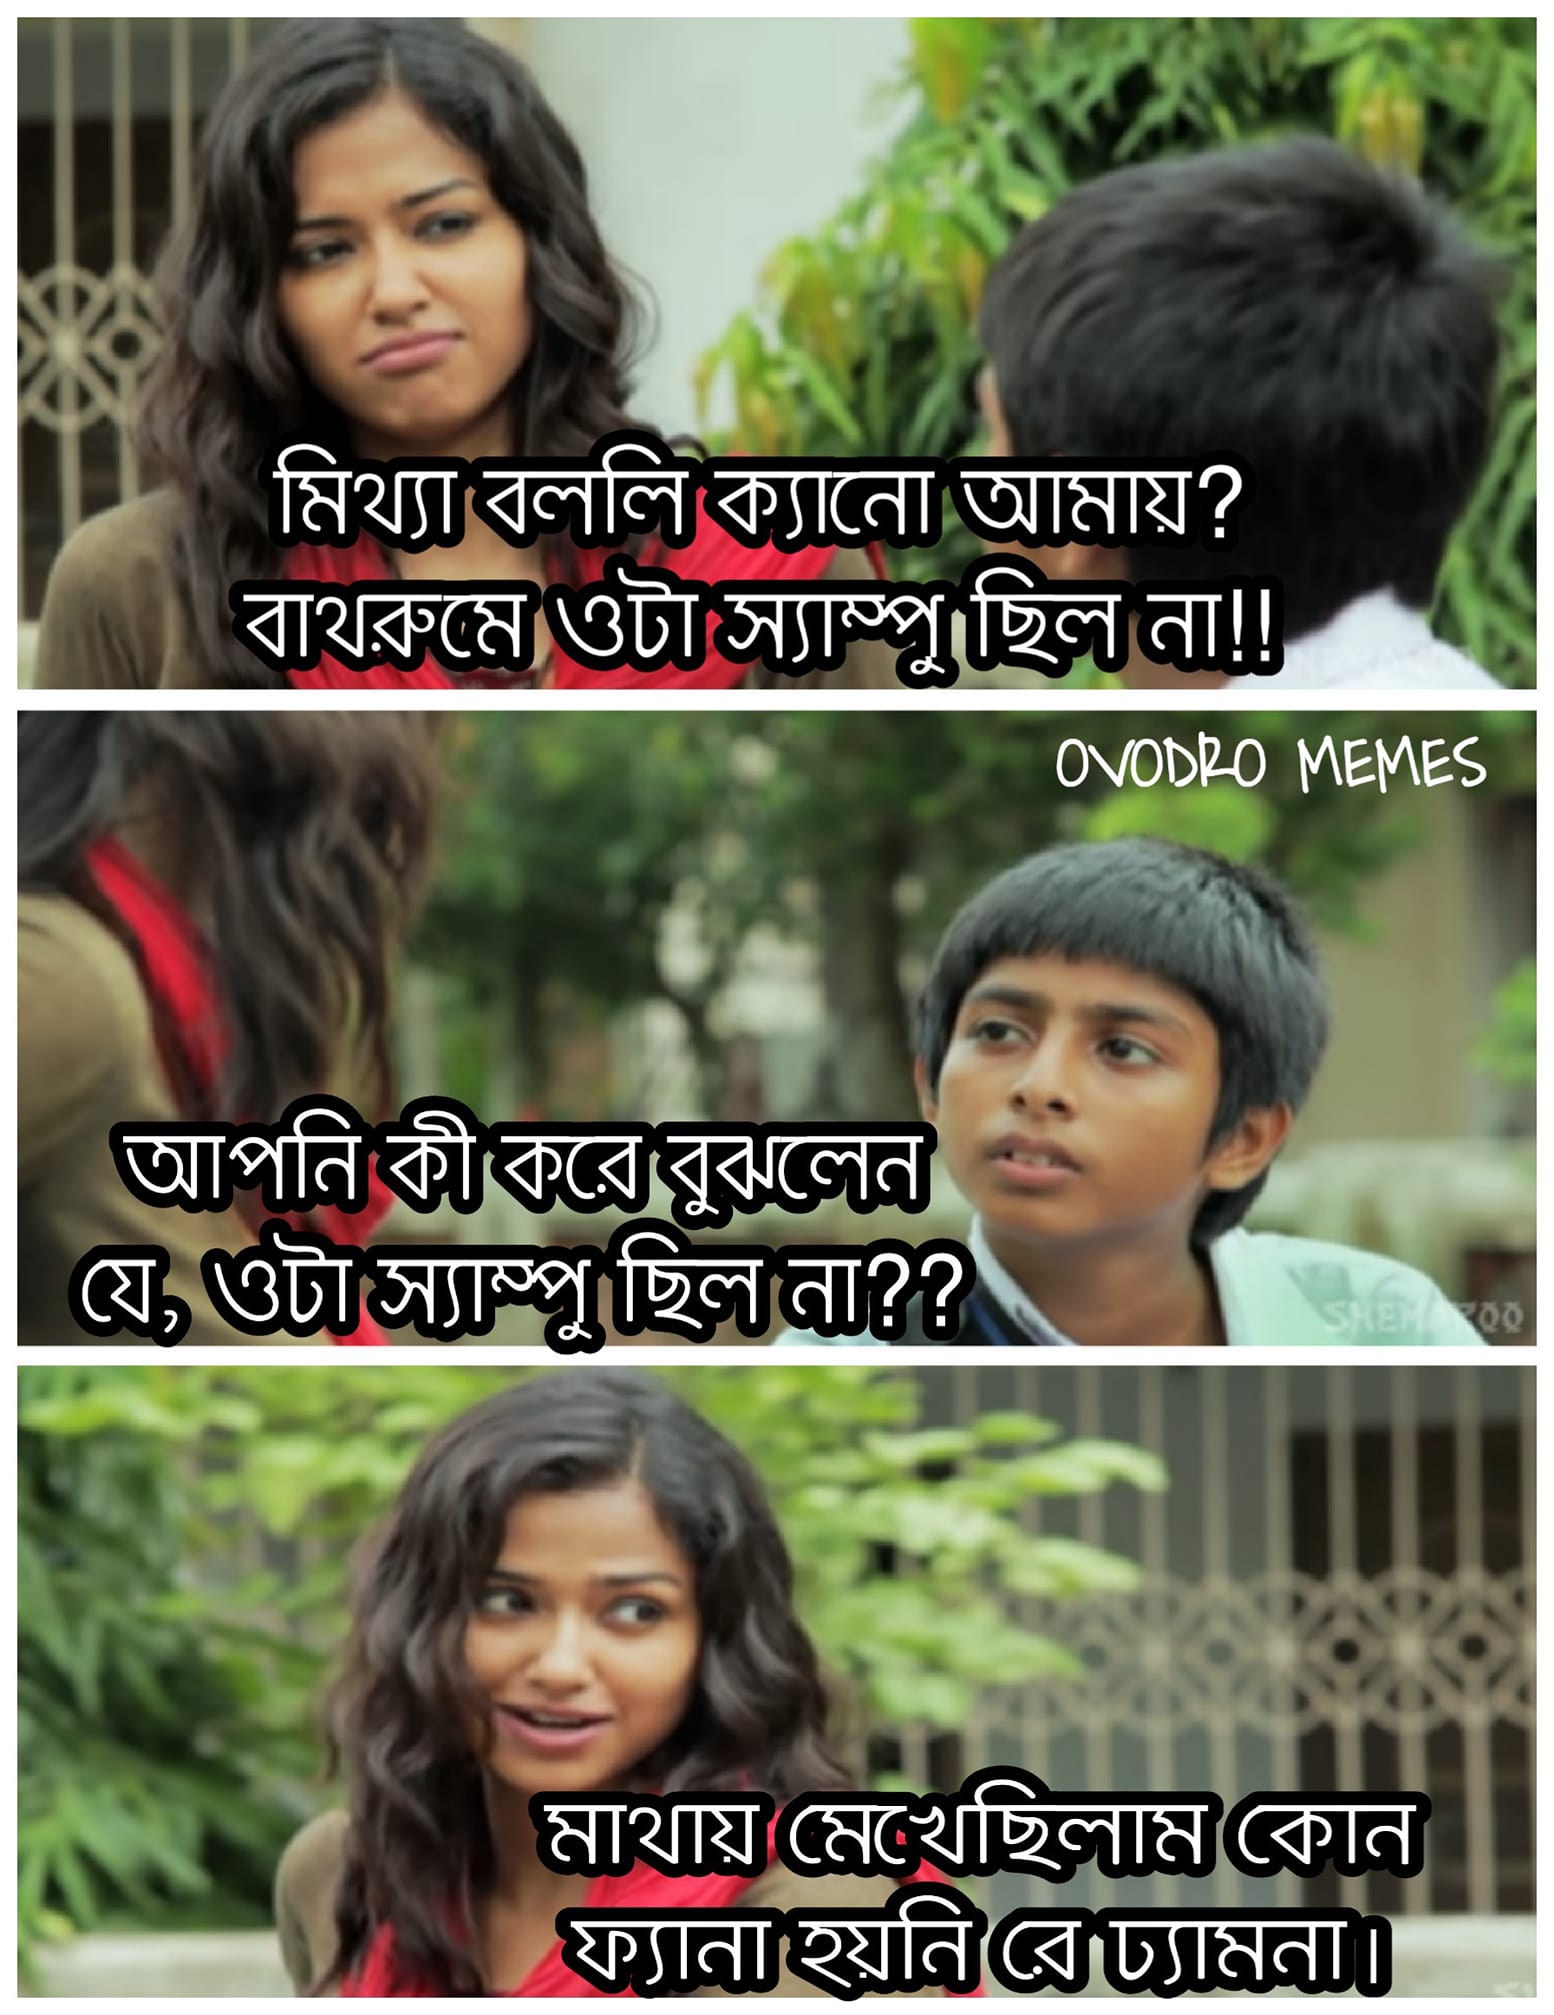
Text: মিথ্যা বললি ক্যানো আমায়? বাথরুমে ওটা স্যাম্পু ছিল না ।। আপনি কী করে বুঝলেন যে , ওটা স্যাম্পু ছিল না ? ? মাথায় মেখেছিলাম কোন ফ্যানা হয়নি রে ঢ্যামনা ।
Label: Non Hate